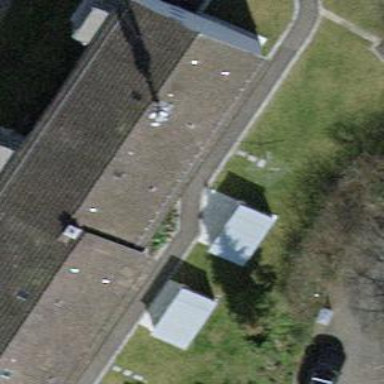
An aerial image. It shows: View of apartment building.